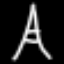
Label: The Eiffel Tower